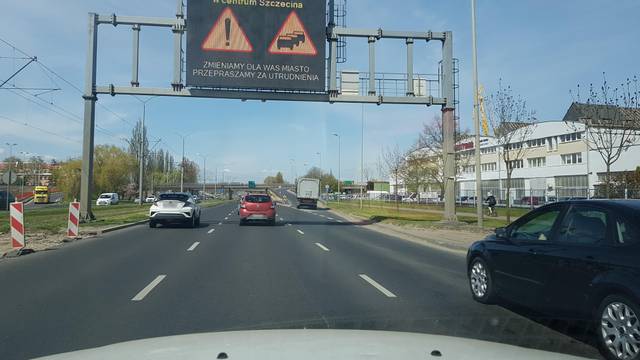
Region: Germany
Coordinates: 53.412, 14.579